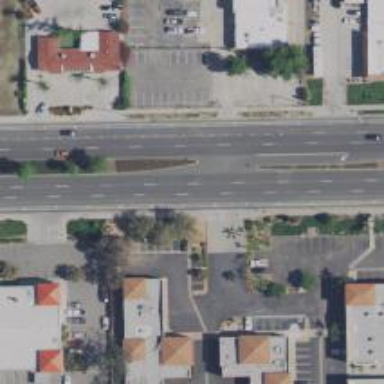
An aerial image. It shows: Primary link road with asphalt surface.